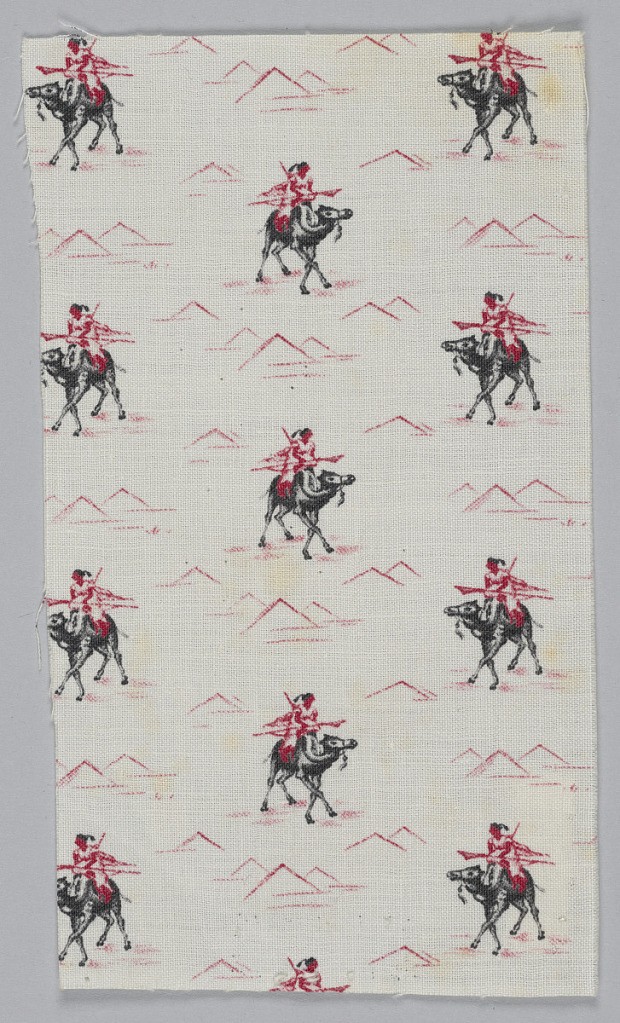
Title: Sample
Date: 1850–1900
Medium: cotton Technique: printed on plain weave
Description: Sample showing a camel with a rider and pyramids. In red and black on a white ground.